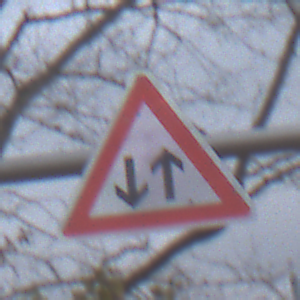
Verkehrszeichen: Gegenverkehr
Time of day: MorningAfternoon
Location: Outdoor (Nature)
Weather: Overcast
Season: NotSpecified
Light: Natural